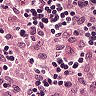
Metastatic tissue present: no